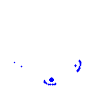
Particle: electron